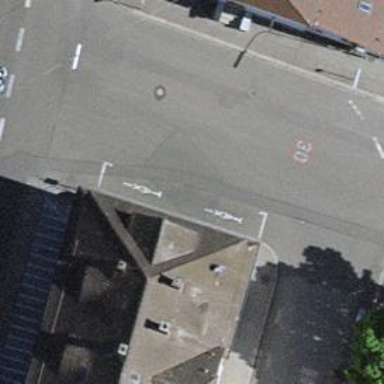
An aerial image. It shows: Taxi stand.